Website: walmart
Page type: newsletter-management
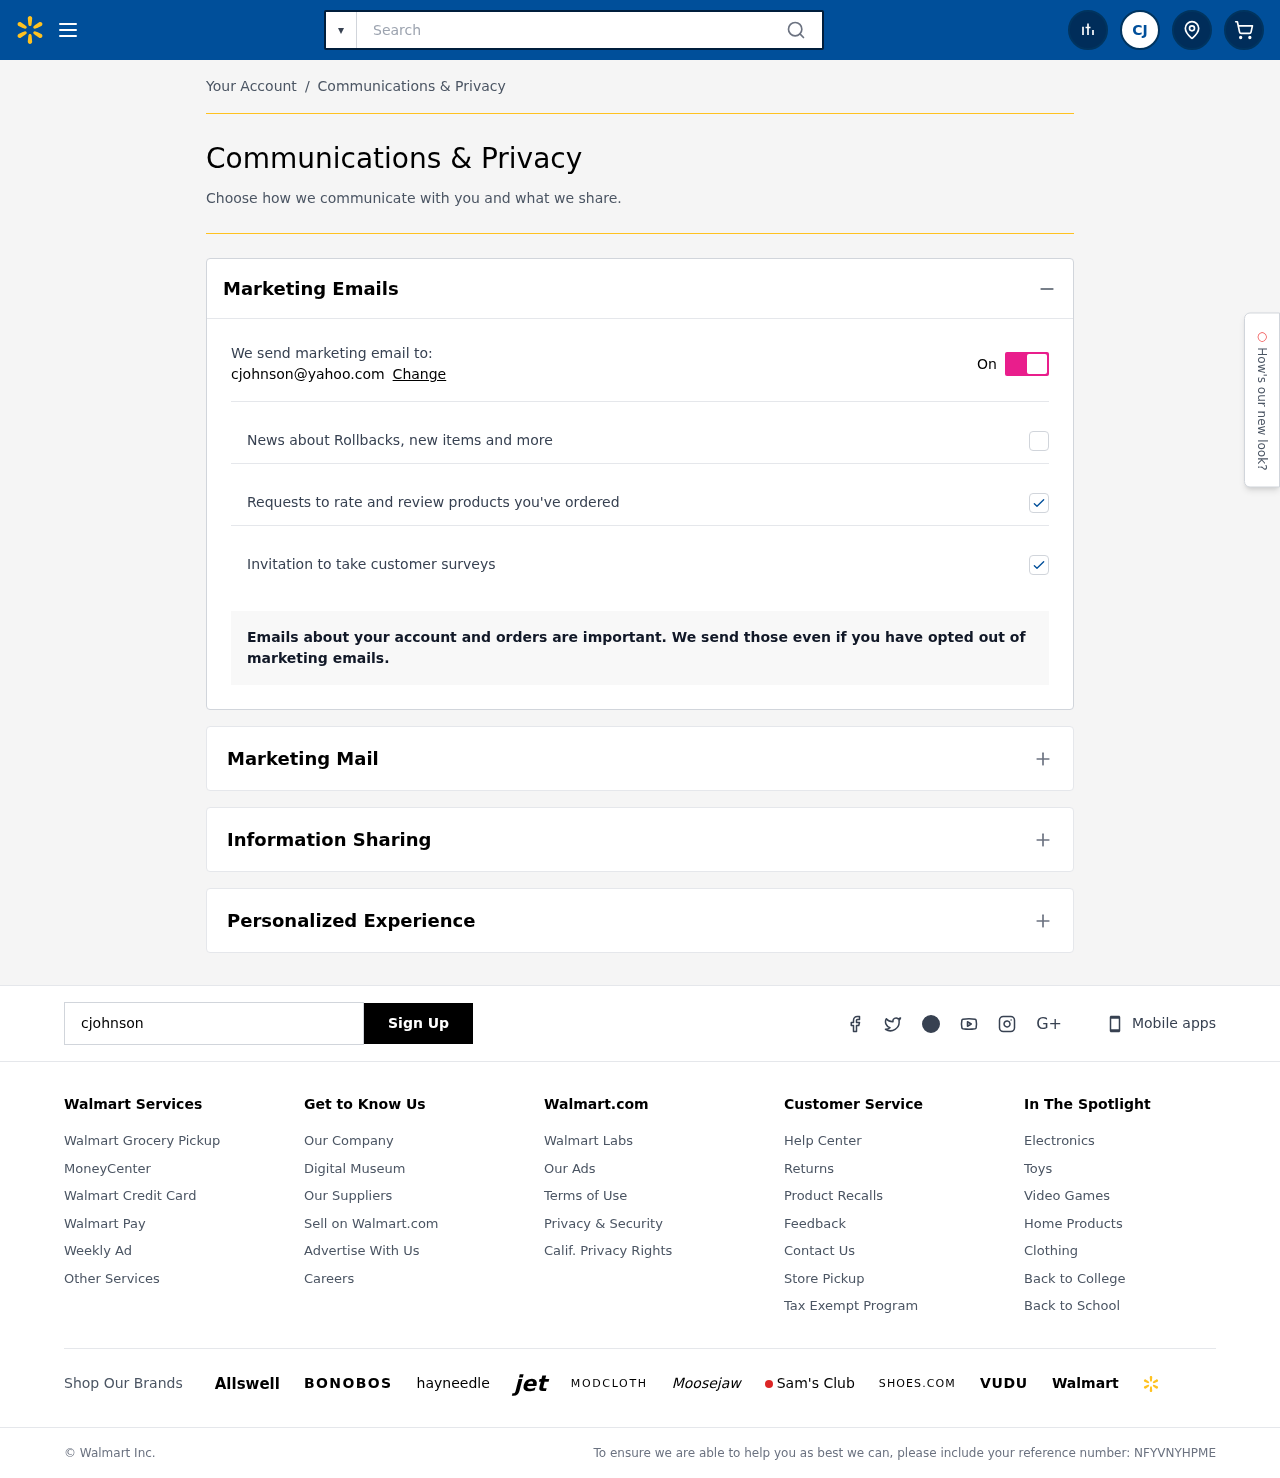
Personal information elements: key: PII_EMAIL
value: cjohnson@yahoo.com
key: PII_INITIALS
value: CJ
Search elements: key: HEADER_SEARCH
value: Search